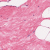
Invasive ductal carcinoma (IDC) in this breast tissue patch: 0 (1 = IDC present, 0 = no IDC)